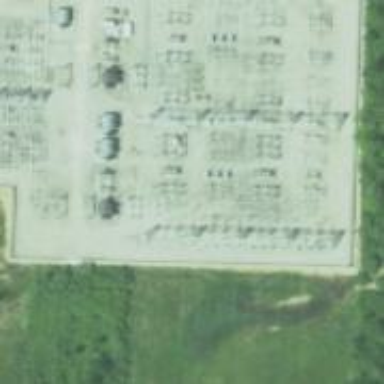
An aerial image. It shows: Switch for power supply.